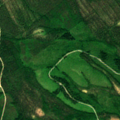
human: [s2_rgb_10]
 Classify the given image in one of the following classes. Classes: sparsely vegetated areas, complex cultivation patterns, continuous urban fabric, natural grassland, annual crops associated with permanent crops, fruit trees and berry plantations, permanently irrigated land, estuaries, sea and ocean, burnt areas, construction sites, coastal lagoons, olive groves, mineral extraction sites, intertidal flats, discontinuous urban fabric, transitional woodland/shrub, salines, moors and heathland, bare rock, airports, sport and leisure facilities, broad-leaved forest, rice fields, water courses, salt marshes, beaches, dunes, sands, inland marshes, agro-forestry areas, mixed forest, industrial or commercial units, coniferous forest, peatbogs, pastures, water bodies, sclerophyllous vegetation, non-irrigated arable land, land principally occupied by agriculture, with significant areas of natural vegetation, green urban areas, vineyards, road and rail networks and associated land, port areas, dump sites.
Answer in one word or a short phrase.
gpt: coniferous forest, mixed forest, transitional woodland/shrub